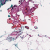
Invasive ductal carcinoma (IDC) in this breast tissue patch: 0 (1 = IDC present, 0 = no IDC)